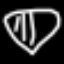
Label: diamond